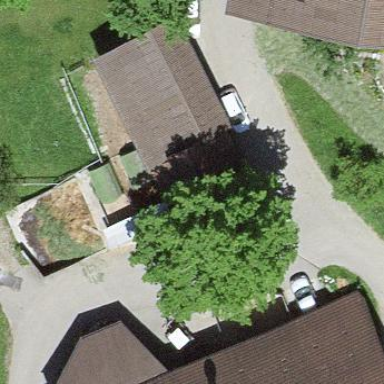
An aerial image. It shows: Shed.